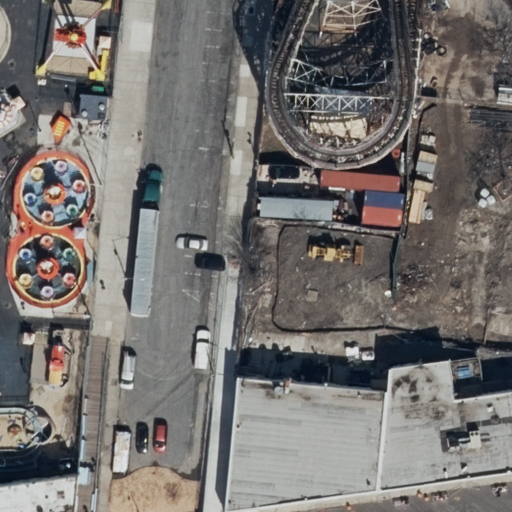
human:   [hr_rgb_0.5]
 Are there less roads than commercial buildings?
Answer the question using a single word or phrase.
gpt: no

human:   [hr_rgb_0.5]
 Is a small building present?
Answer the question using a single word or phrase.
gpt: yes

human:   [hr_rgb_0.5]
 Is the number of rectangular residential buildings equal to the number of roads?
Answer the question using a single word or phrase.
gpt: no

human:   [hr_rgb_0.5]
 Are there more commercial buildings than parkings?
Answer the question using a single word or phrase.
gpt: no

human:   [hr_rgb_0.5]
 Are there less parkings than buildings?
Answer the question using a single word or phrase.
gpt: yes

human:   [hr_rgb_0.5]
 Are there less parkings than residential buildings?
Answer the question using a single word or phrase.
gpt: yes

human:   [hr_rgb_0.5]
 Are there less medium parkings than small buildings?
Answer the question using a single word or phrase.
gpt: yes

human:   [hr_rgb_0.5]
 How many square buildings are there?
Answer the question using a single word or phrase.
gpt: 0

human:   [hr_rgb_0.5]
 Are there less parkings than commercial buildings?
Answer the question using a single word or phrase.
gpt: no

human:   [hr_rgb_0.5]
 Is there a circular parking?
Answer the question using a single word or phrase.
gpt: no

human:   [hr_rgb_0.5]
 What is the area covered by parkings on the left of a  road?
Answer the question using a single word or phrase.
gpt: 0m2

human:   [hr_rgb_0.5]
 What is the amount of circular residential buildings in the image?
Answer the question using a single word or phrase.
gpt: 0

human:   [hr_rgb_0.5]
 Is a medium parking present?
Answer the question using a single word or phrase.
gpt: yes

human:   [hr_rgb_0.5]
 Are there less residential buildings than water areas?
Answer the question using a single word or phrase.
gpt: no

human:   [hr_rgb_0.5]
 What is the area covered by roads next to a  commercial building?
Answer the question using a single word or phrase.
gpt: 0m2

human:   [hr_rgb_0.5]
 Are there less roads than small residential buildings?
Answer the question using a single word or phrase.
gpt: no

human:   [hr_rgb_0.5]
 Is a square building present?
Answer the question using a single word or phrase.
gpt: no

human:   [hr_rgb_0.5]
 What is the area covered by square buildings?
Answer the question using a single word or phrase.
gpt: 0m2

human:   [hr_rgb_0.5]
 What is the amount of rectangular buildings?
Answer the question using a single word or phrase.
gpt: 5

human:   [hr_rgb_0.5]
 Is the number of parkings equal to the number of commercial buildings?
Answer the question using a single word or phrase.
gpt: no

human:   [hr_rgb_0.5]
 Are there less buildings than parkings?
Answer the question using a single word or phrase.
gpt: no

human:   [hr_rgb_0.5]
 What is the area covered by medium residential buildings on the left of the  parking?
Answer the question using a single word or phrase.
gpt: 0m2

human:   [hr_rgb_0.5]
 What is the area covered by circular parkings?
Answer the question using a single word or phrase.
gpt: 0m2

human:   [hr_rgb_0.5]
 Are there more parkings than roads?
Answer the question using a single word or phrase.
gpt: no

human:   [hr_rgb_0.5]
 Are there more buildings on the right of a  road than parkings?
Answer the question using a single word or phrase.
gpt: yes

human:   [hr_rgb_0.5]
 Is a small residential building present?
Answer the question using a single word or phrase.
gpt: yes

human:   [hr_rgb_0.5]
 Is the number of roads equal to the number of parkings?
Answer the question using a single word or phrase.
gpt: no

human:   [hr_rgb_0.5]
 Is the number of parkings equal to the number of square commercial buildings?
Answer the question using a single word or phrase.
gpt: no

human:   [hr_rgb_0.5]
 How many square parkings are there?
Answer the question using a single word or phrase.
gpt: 0

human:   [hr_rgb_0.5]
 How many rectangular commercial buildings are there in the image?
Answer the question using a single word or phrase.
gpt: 0

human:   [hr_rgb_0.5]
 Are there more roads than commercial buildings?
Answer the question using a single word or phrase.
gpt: yes

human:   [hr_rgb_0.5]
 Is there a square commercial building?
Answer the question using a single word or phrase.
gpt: no

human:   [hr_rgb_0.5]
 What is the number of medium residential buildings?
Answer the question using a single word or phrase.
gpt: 0

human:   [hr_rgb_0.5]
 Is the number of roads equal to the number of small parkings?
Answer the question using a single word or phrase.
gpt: no

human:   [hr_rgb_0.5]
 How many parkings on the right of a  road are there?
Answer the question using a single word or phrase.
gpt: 1

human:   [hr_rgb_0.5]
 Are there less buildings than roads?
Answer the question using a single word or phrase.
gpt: no